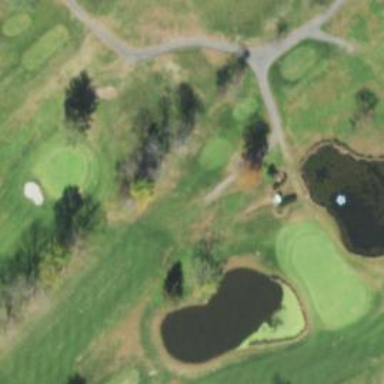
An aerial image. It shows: View of golf hole.